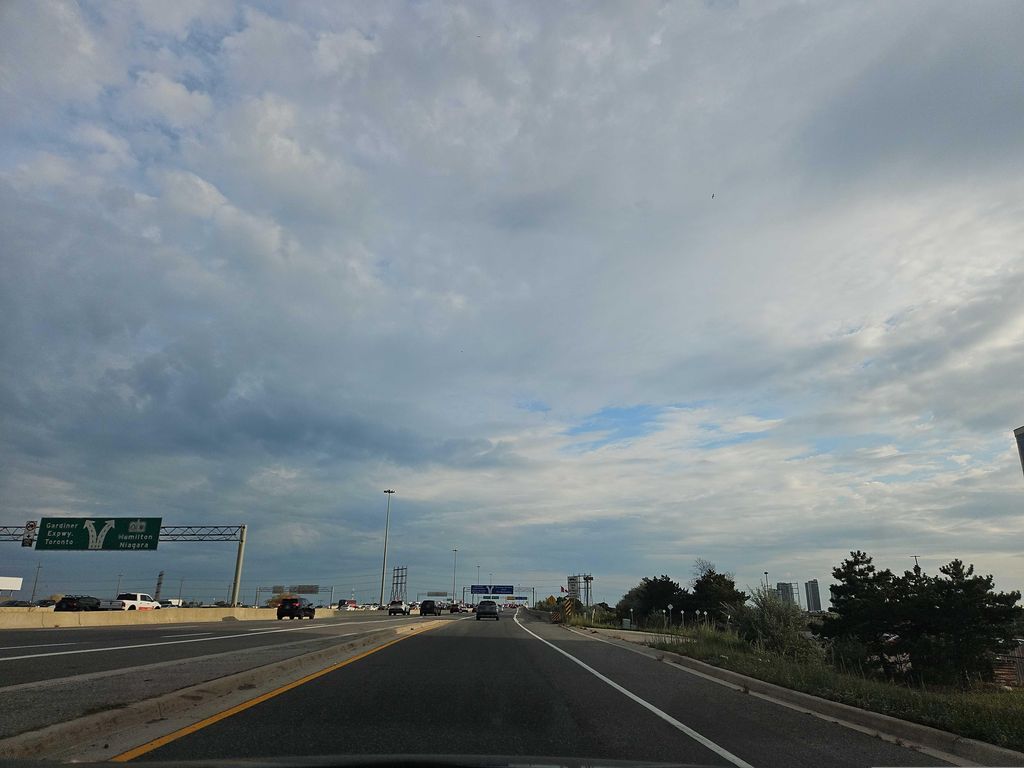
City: toronto